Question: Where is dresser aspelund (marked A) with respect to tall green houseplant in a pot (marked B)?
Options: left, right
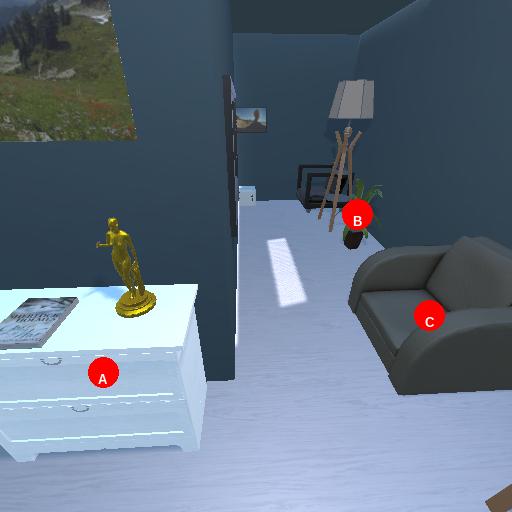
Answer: left